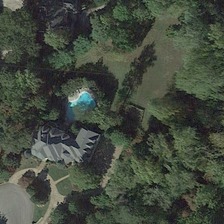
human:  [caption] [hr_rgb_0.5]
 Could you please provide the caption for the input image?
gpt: a building with swimming pool is surrounded by many green trees .

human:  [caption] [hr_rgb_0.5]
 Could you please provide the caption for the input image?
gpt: lots of big trees around a swimming poor .

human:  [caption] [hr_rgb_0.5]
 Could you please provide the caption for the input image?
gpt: a building with swimming pool is surrounded by many green trees .

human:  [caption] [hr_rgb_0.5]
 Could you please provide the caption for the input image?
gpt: there is a blue pool in front of the gray building .

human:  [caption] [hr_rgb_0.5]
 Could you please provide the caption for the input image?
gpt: lots of big trees around a swimming poor .